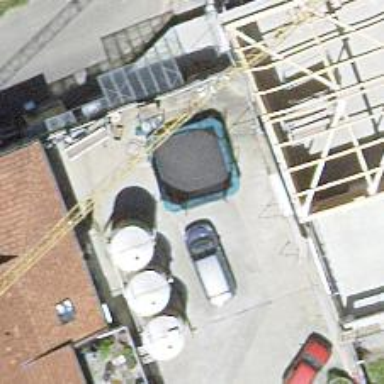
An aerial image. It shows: Silo.